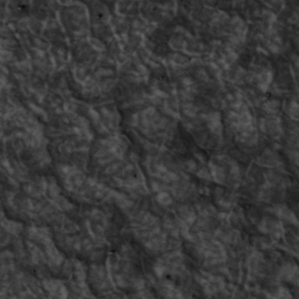
Label: non_frost